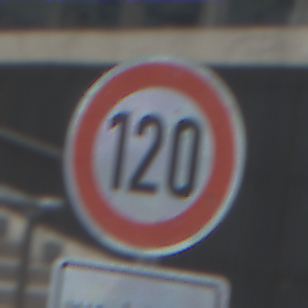
Verkehrszeichen: Geschwindigkeit120
Zusatzzeichen unten: ZeitangabenMitBeschraenkungAufWochentage1
Umgebung: Outdoor, Urban
Tageszeit: MorningAfternoon
Wetter: PartlyCloudy
Licht: Natural
Jahreszeit: NotSpecified
Kontrast: LowContrast